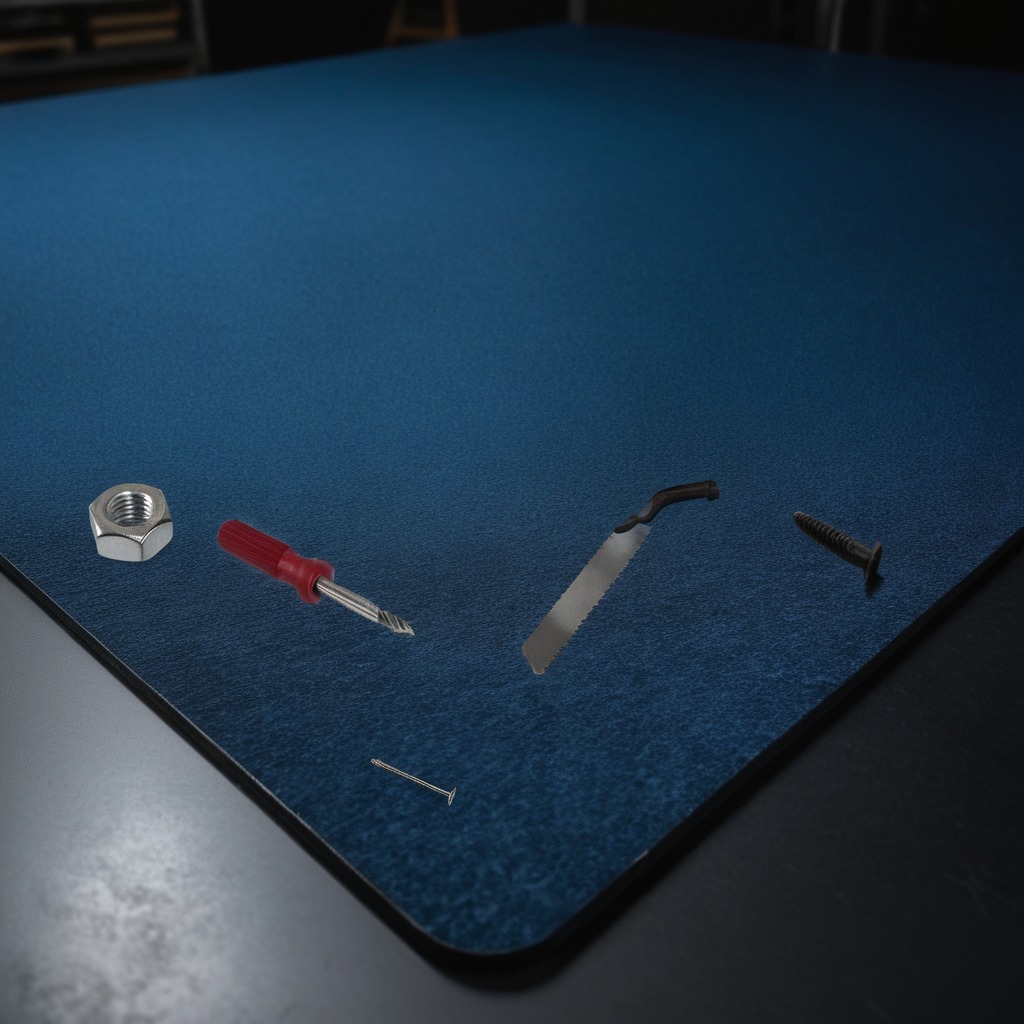
A metal machine screw, an iron nail, a handheld metal saw, a screwdriver, and a metal nut are lying on the clean granite tabletop inside a workshop at night dim ambient light soft shadows worn but beneath the mat.